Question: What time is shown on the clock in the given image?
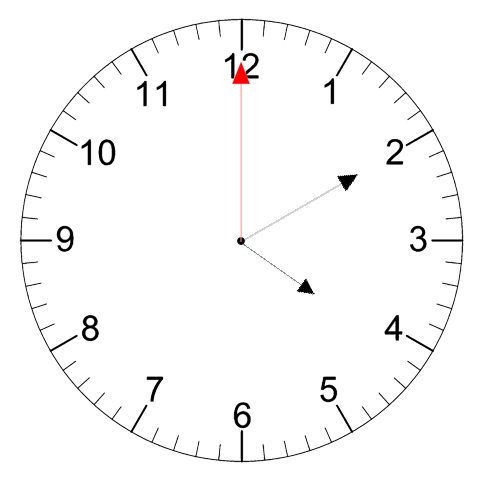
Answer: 04:10:00